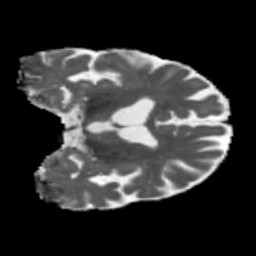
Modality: MD
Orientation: coronal
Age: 68
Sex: male
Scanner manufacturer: siemens
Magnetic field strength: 3 T
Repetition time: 5.47 s
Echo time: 0.0854 s